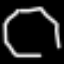
Label: octagon